Question: I want to store an array of 'CLLocationCoordinate2D' in Core Data but this error always appears while executing the code
> Thread 1: signal SIGABRT
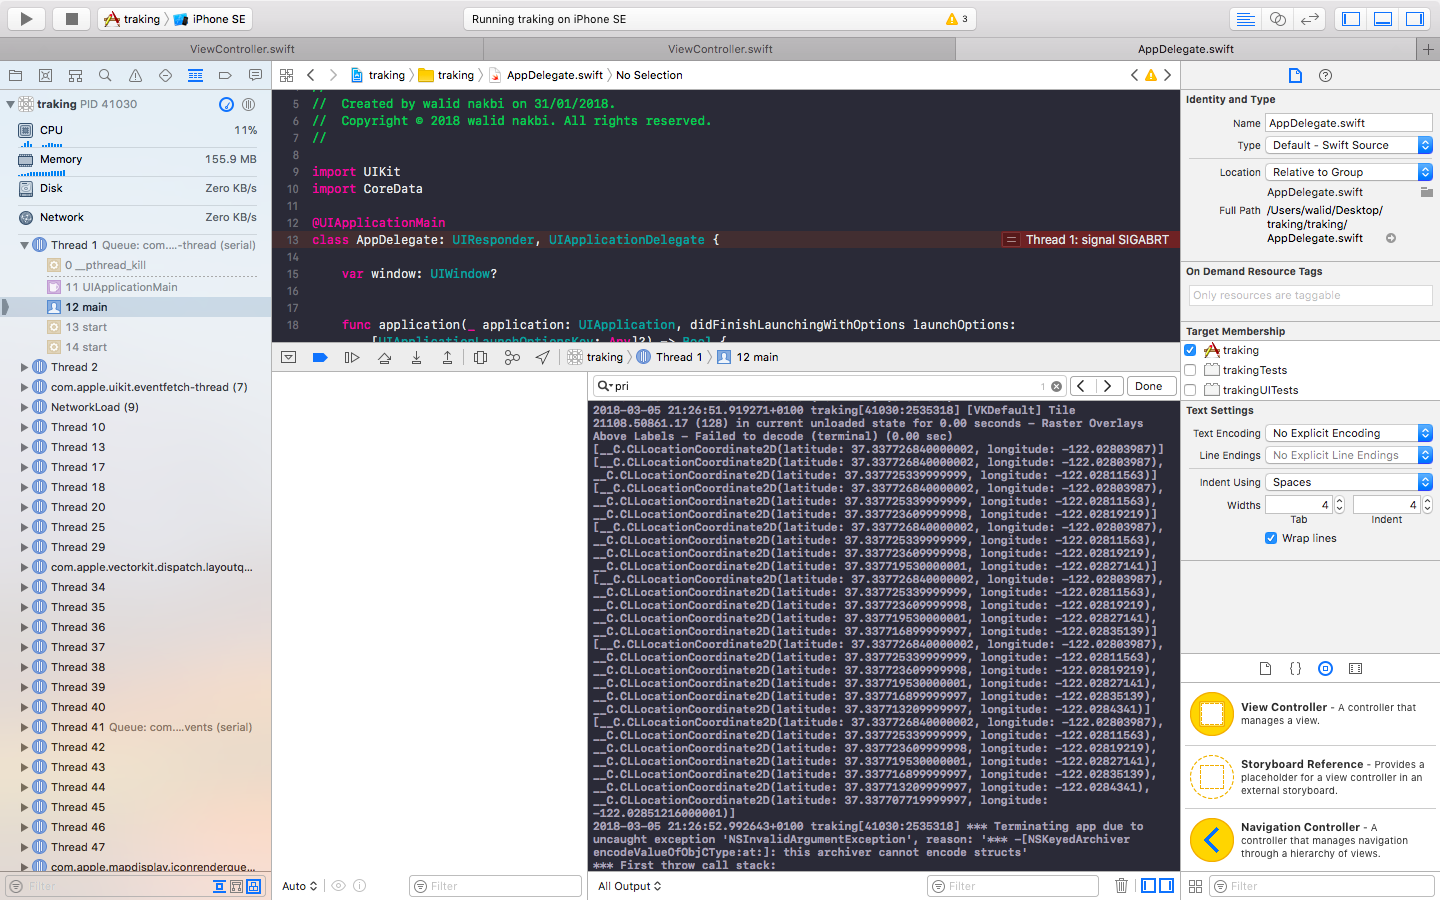
Answer: As the error says in the console:
> this archiver cannot encode structs
'CLLocationCoordinate2D' is a struct. Core Data can only store basic types like dates, numbers, data, strings etc. If you want to store a location coordinate just store its components (simply latitude and longitude) as doubles, and you can write a supporting method to initialize the 'CLLocationCoordinate2D' struct from the numerical values.